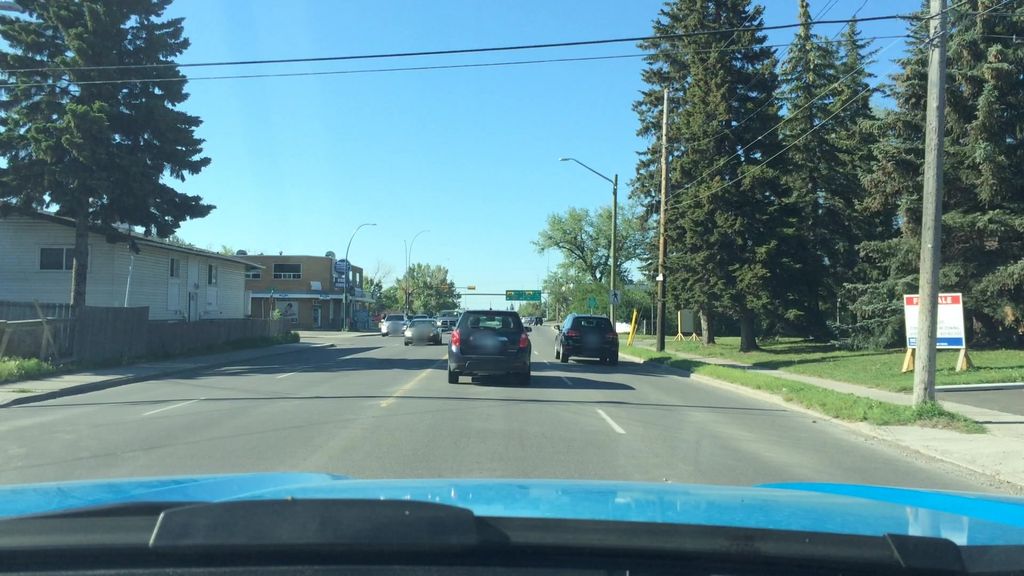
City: calgary